Question: Count the number of objects in the diagram.
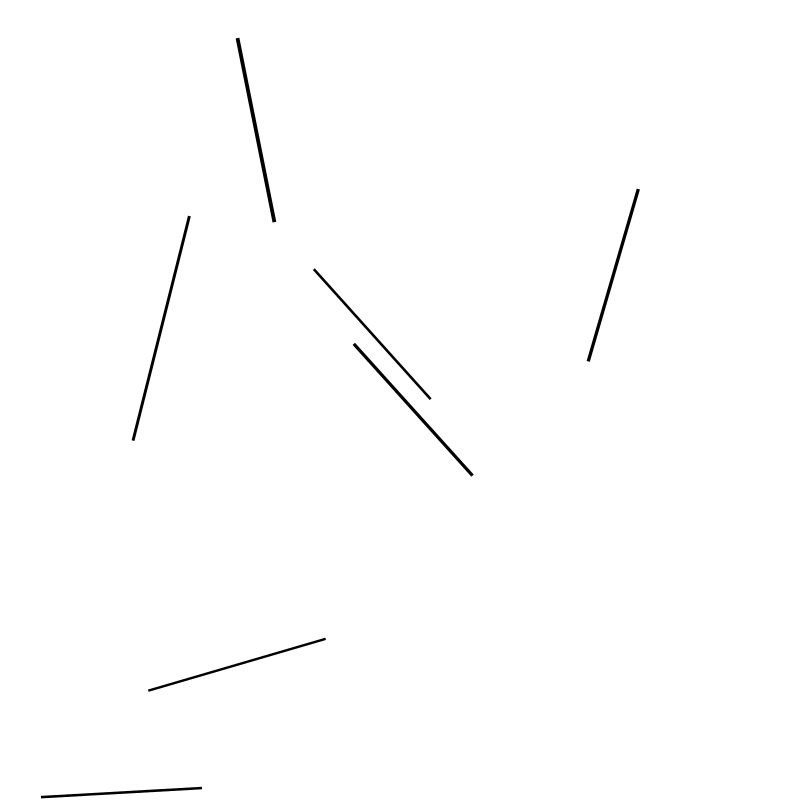
Answer: 7